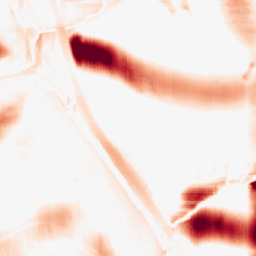
Category: morphological
Decomposition family: morphological_square
Decomposition parameters: operation: opening
size: 50
Upsampling method: sinc_hamming
Upsampling parameters: scale: 4
kernel_size: 16
Upsampling scale: 4